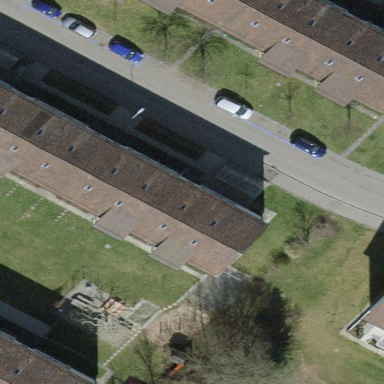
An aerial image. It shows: Apartments building with gabled tile roof.